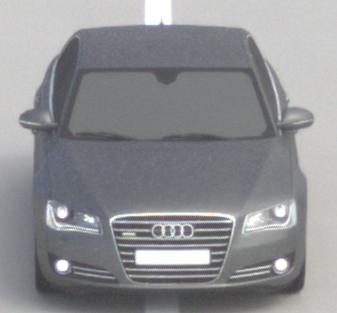
Make: Audi
Model: A8 D4
Model produced from: 2009
Model produced until: 2017
Doors: 4
Color: gray
Road condition: dry road
Daytime: midday
Contrast: medium contrast